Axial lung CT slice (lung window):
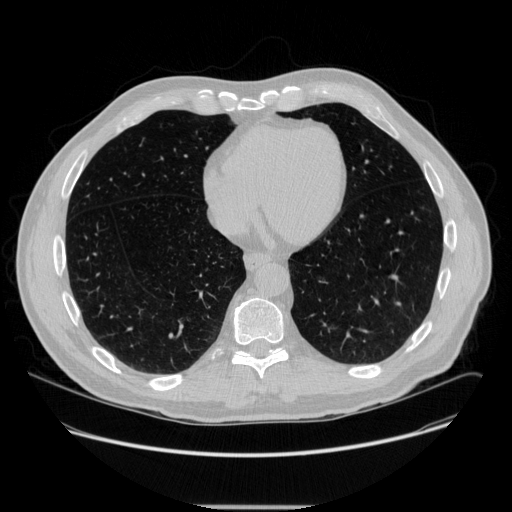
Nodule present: no